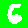
Digit: 6